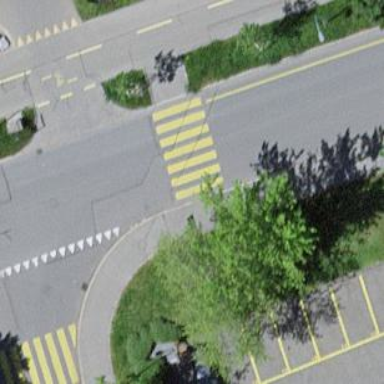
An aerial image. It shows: Uncontrolled zebra crossing on the road.